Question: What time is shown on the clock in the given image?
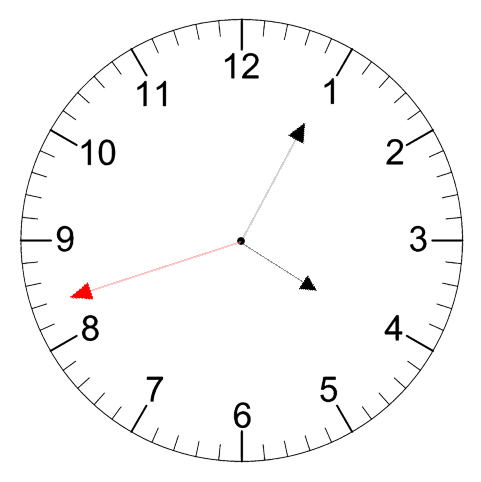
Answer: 04:04:42